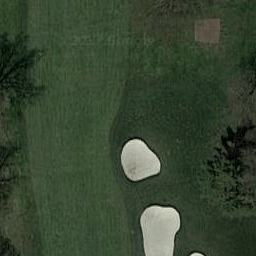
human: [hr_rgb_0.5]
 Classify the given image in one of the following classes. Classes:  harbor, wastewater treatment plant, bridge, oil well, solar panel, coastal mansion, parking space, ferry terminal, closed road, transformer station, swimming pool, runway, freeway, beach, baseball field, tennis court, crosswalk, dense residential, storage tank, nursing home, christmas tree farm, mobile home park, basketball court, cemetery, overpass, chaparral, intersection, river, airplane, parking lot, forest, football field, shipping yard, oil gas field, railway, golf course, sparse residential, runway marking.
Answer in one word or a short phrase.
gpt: golf course